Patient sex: F
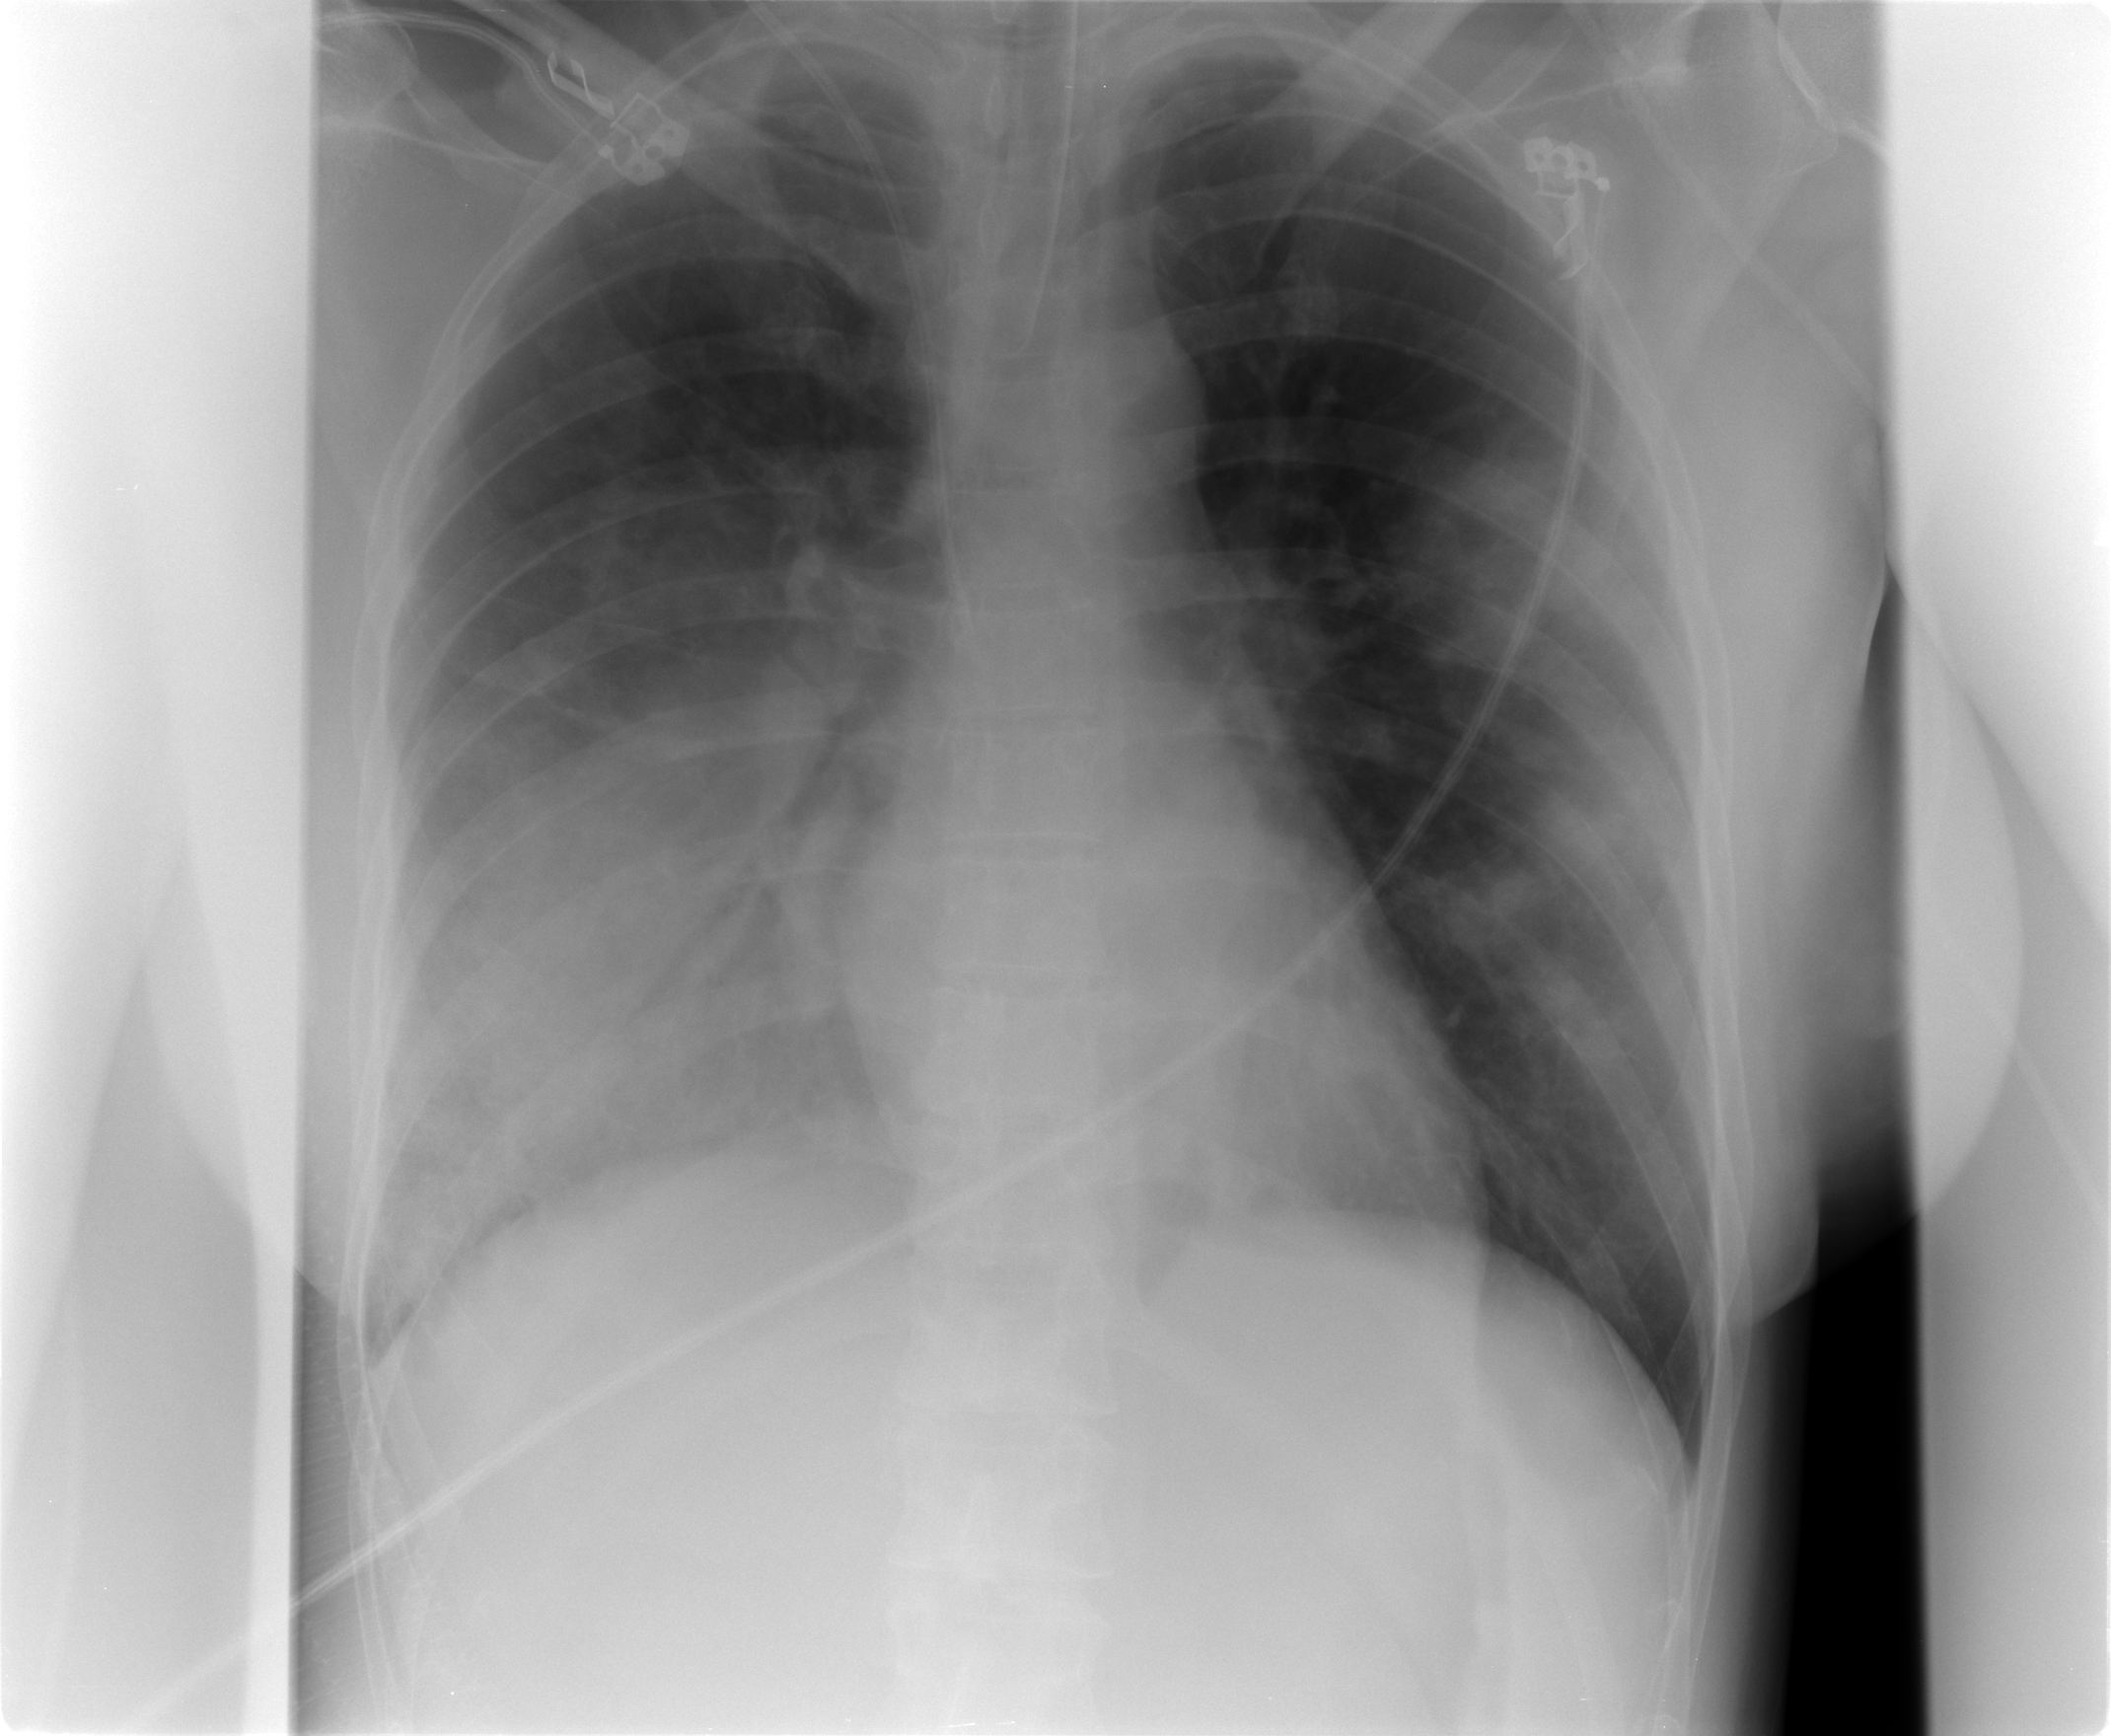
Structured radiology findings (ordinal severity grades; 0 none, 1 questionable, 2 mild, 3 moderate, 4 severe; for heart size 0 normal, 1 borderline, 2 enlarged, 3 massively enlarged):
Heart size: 0
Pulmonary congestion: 2
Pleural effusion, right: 0
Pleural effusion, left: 0
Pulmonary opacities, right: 3
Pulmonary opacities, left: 2
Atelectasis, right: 2
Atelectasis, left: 0